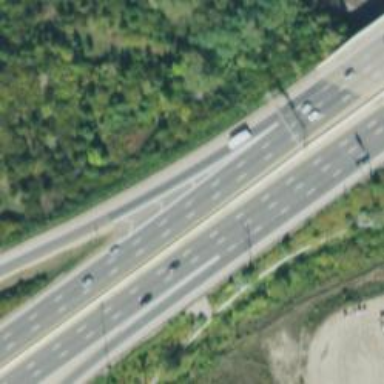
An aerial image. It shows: Asphalt motorway with embankment.